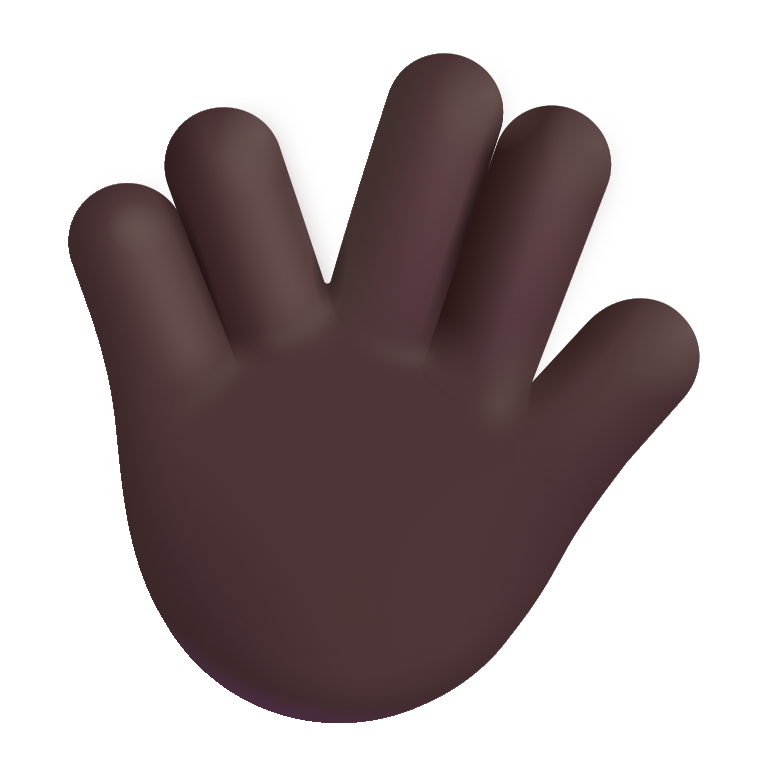
vulcan salute color dark